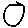
Label: circle